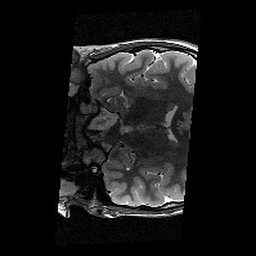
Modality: T2w
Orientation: coronal
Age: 10
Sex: male
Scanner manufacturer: siemens
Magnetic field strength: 3 T
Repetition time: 9.23 s
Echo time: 0.067 s